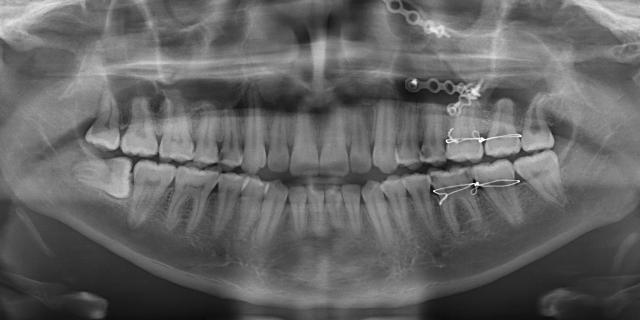
adult